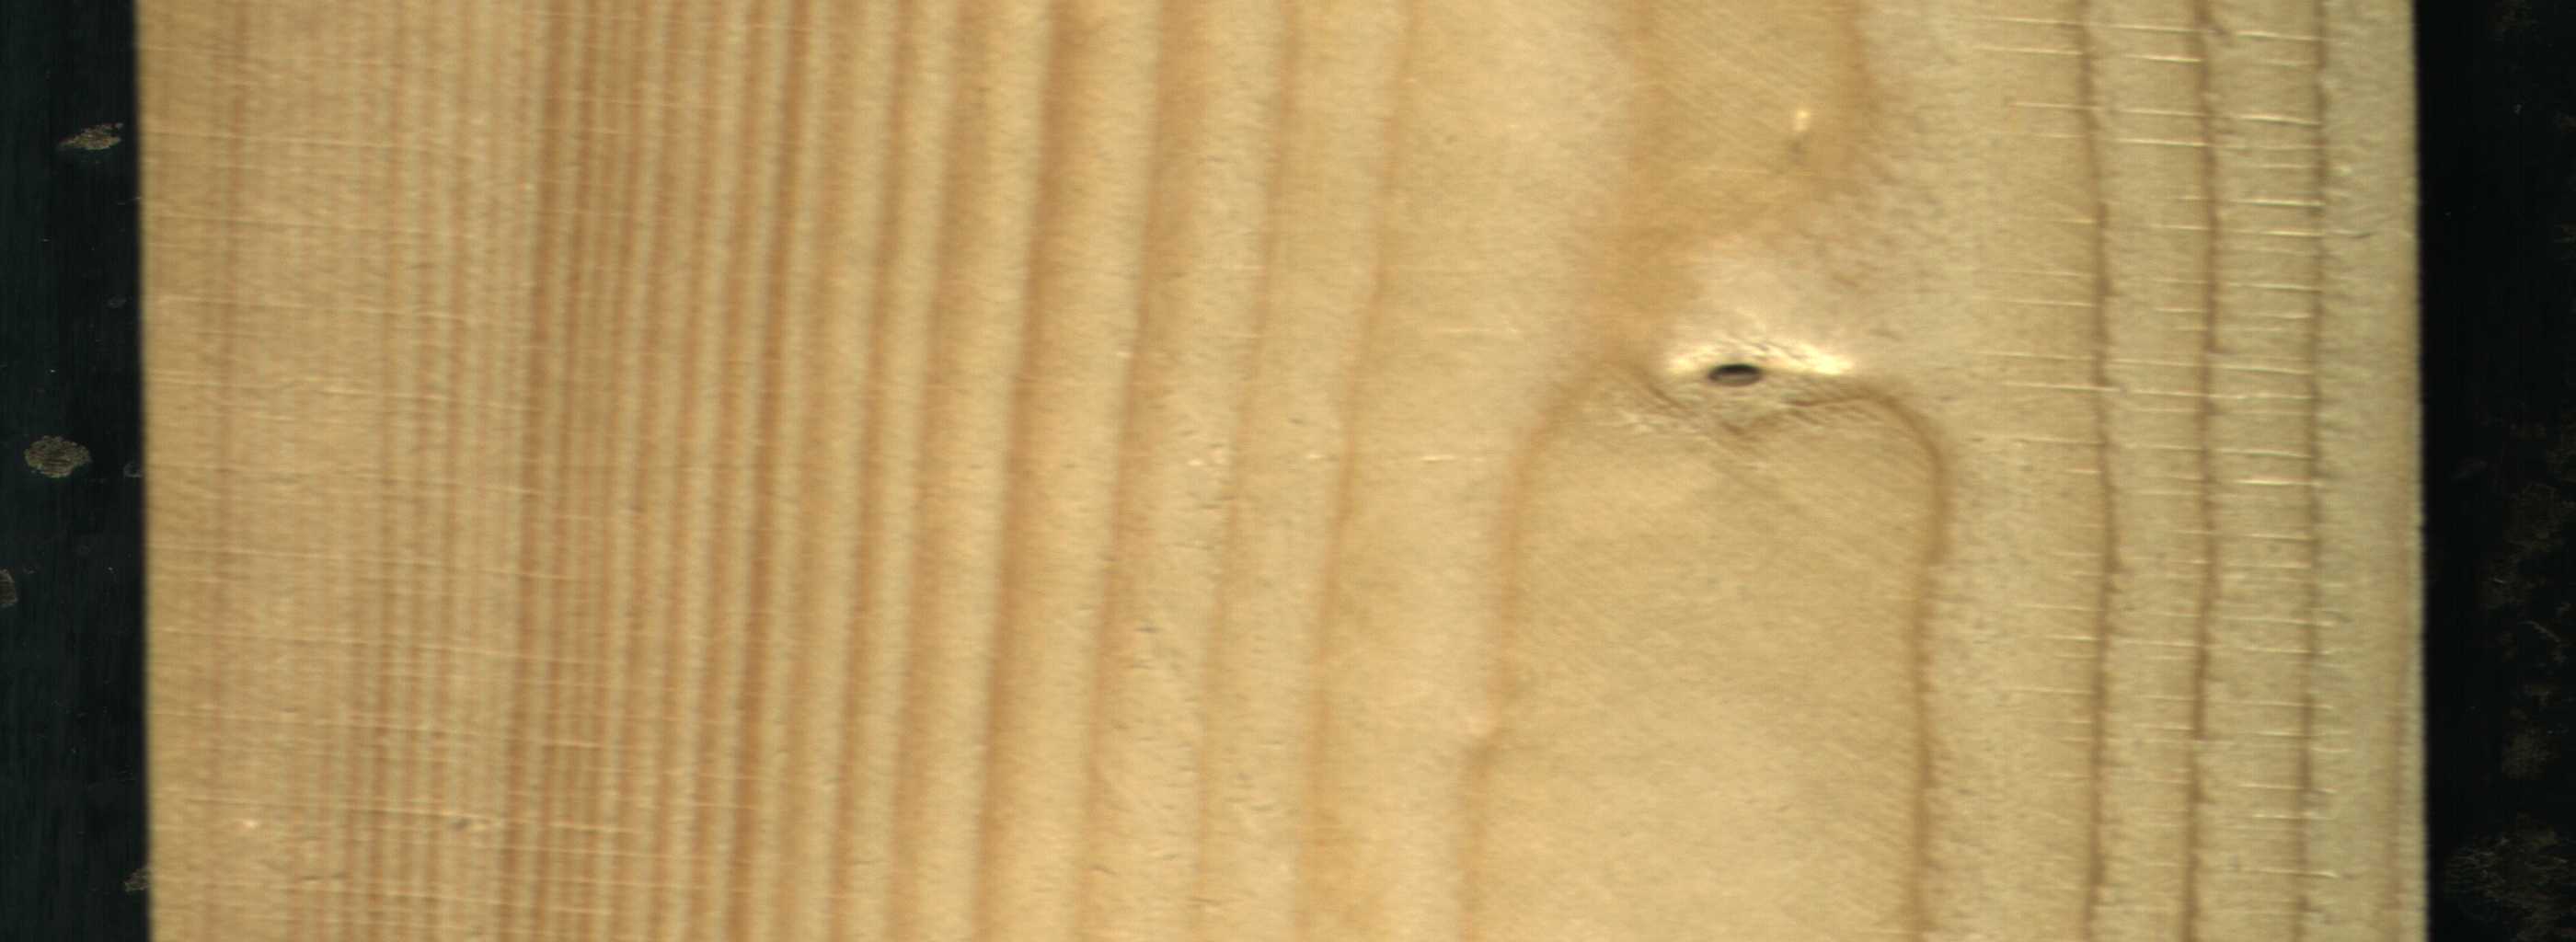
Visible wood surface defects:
Live_Knot